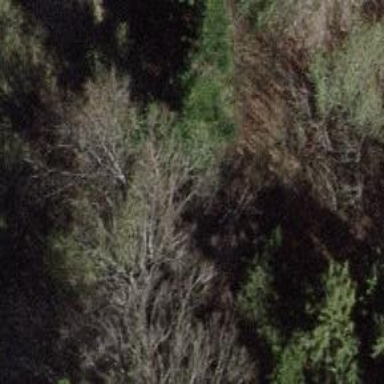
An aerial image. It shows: The outer border of the forest.